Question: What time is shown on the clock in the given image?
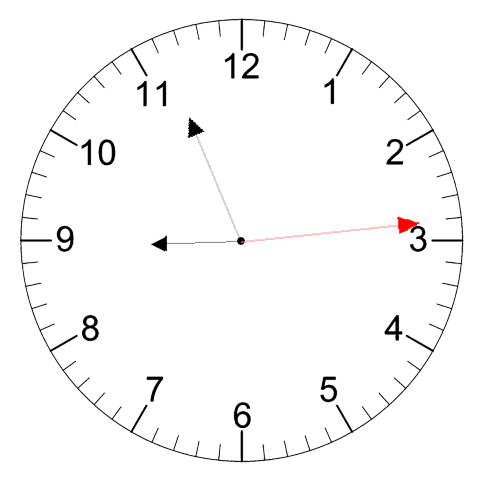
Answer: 08:56:14